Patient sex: M
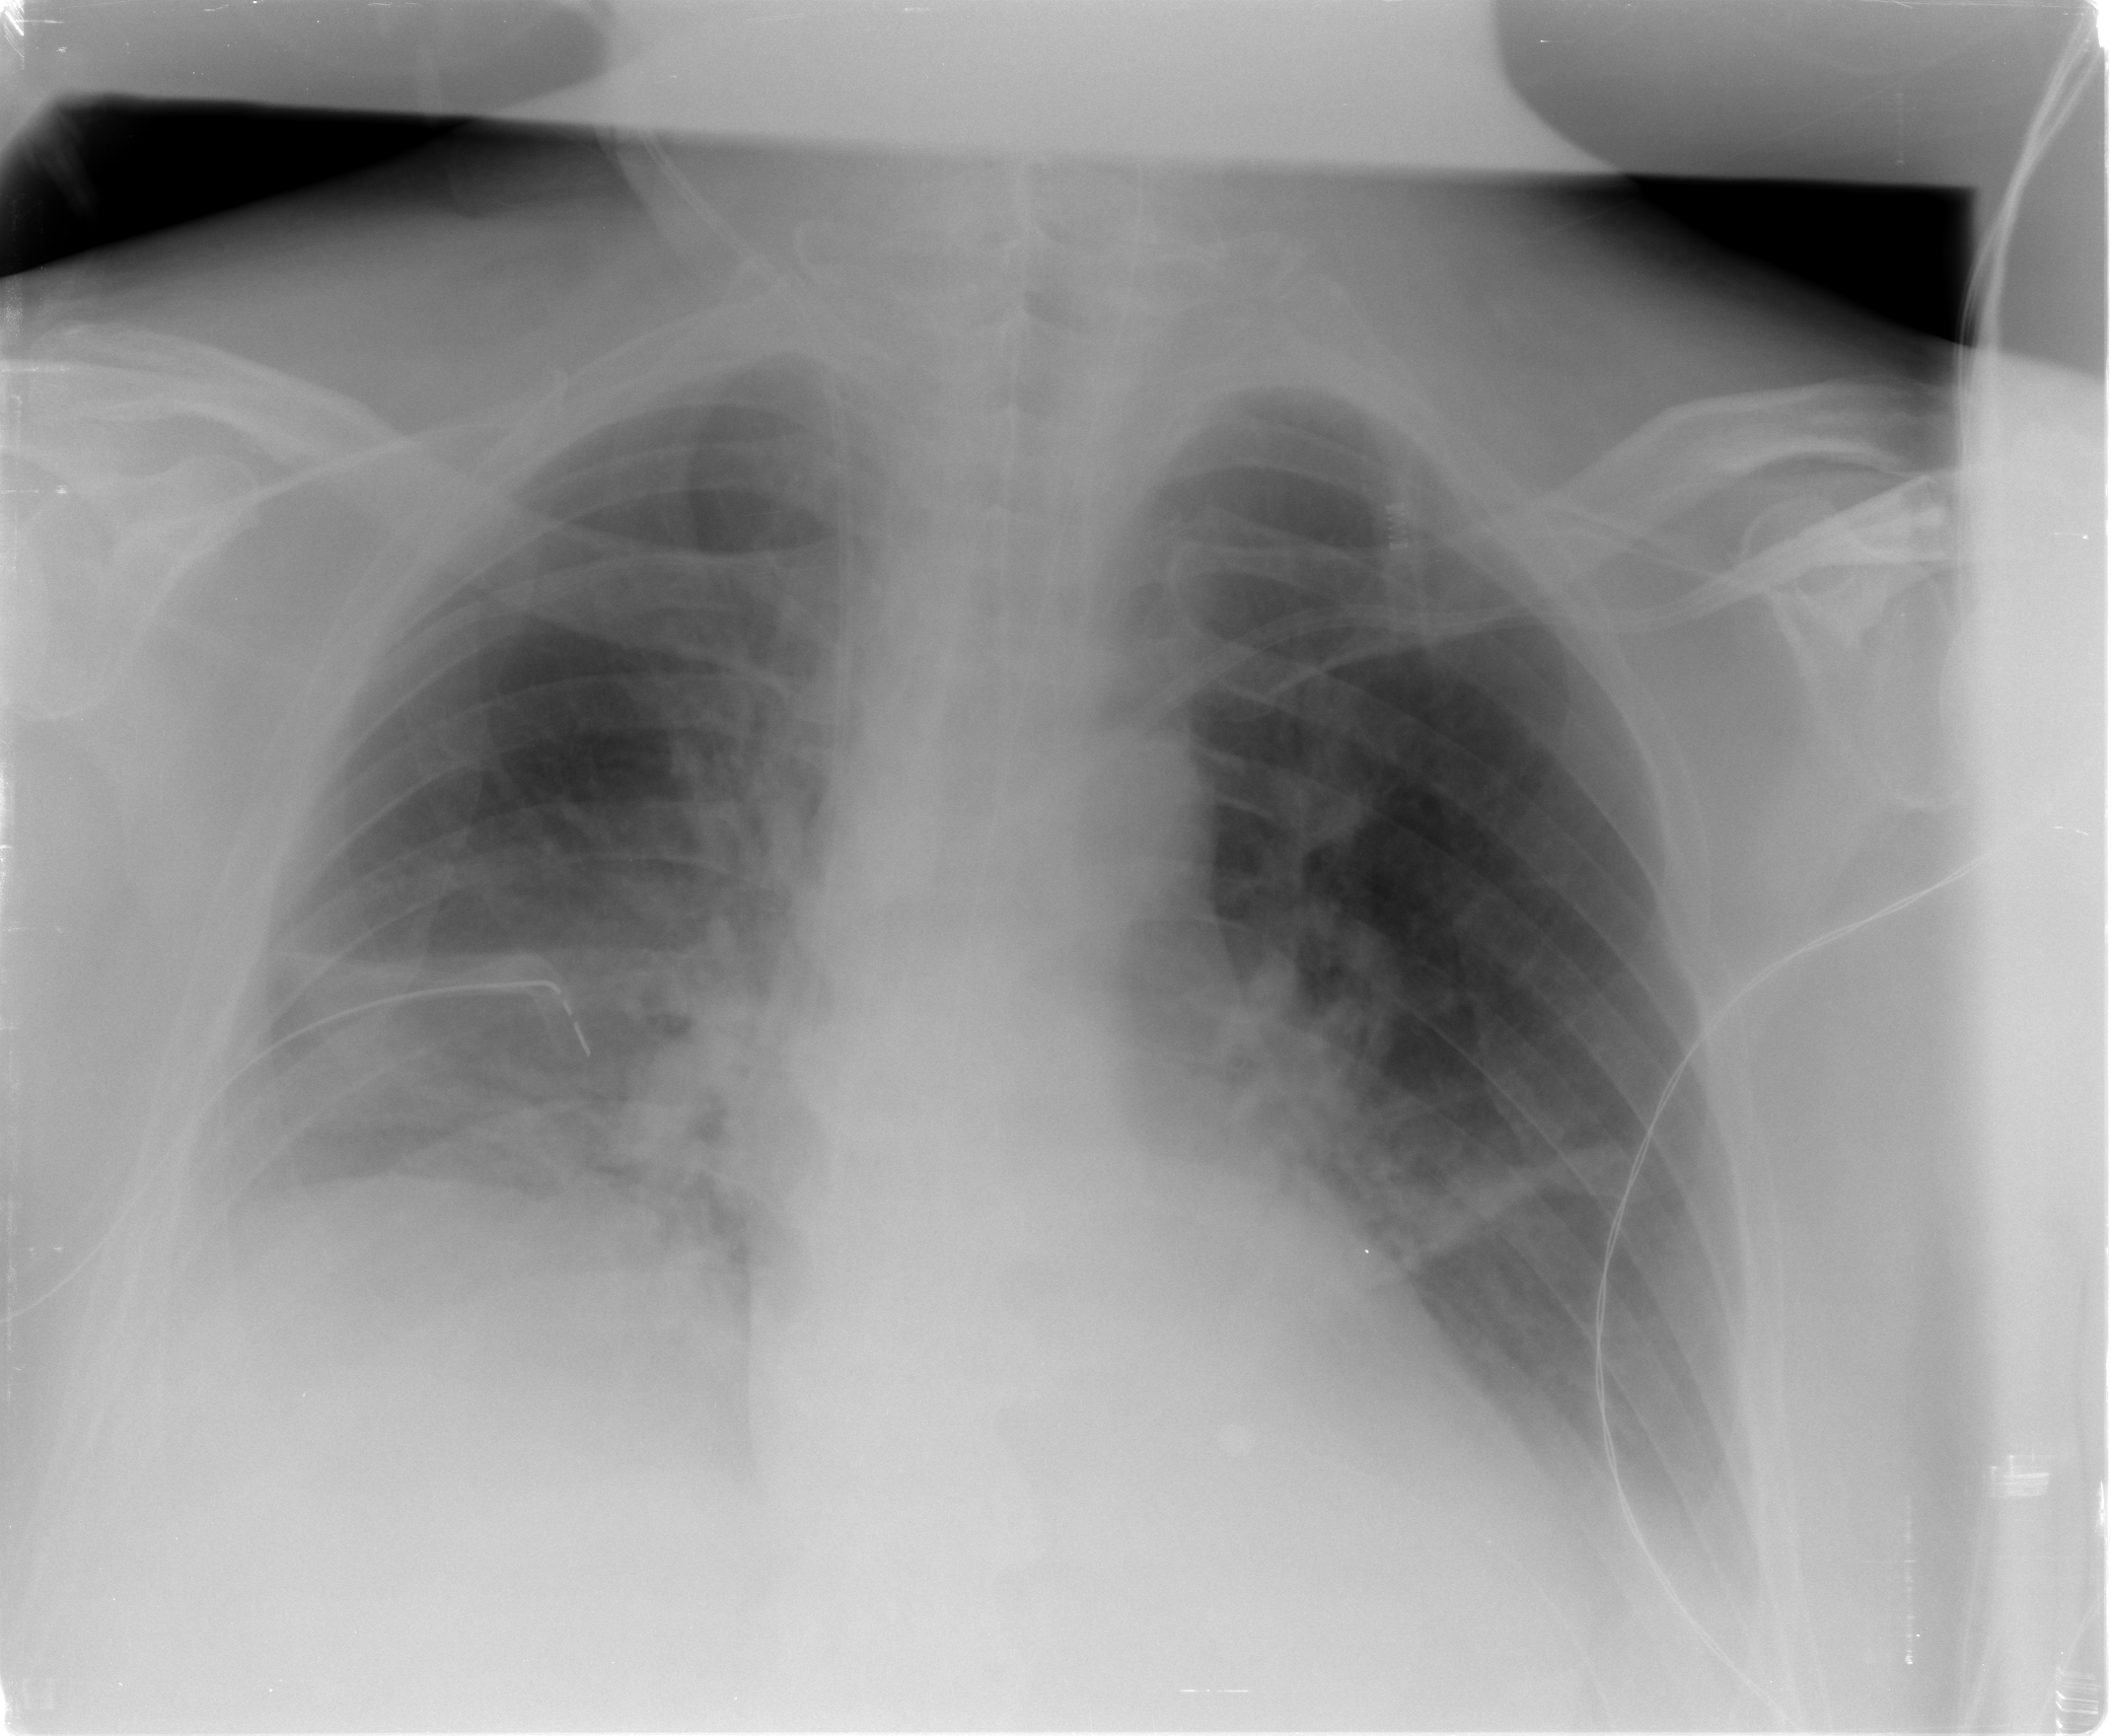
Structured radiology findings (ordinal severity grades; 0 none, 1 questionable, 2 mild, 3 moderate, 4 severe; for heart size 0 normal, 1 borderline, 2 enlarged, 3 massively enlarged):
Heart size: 0
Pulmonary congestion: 2
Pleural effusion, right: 1
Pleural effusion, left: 1
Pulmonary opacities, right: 3
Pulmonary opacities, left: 0
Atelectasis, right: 2
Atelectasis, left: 1